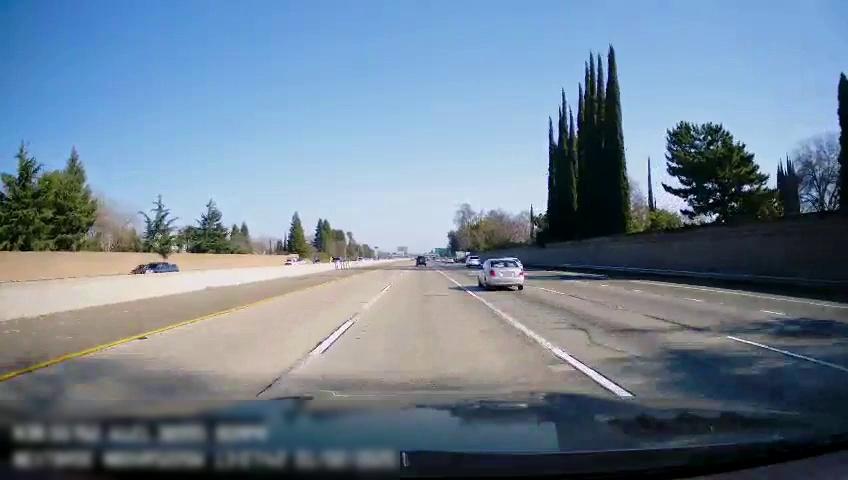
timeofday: Day
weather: Sunny
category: Drivable Space
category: Vehicles | Other LV
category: Vehicles | SUV
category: Vehicles | SUV
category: Vehicles | Car
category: Vehicles | Car
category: Lanes | Current Lane
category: Lanes | Alternate Lane
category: Lanes | Alternate Lane
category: Lanes | Alternate Lane
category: Lanes | Alternate Lane
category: Lanes | Alternate Lane